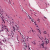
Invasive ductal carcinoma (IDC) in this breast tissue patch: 1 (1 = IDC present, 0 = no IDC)